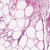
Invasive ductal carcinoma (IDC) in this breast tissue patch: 0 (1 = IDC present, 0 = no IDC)